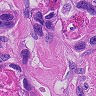
Metastatic tissue present: yes